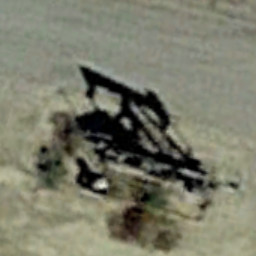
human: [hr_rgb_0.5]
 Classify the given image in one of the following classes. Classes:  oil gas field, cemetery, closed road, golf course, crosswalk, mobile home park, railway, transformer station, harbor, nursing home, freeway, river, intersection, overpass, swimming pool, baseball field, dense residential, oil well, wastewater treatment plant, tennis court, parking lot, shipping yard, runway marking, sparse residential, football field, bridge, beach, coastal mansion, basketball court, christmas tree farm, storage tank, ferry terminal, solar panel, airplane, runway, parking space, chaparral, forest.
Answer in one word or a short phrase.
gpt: oil well